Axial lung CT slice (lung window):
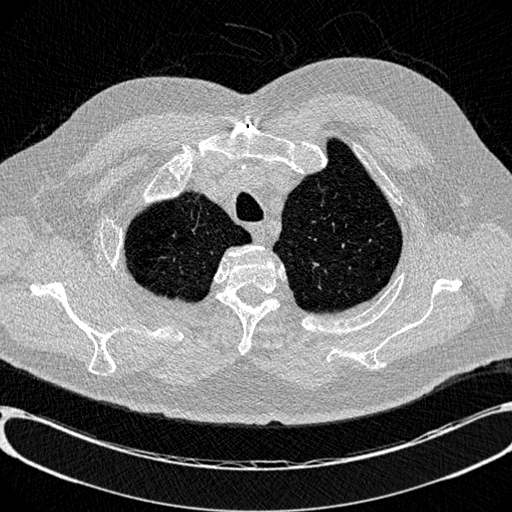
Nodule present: no